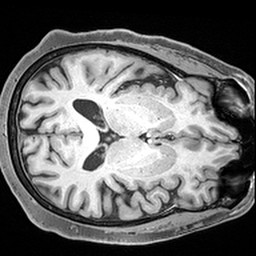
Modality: T1w
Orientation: axial
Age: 65
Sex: female
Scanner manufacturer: siemens
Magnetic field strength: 3 T
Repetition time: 2.4 s
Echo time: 0.0022 s